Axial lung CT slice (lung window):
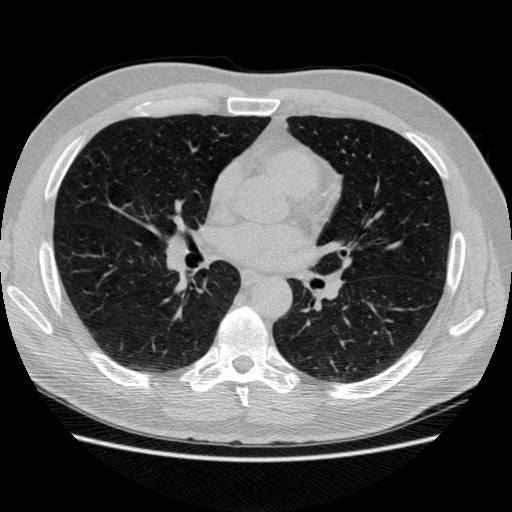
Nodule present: no